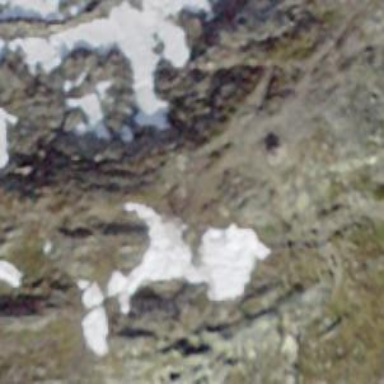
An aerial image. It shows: Natural saddle indicating mountain pass.